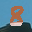
Label: 8